Field crop: maize
Growth stage: 2
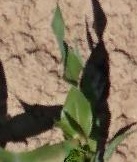
Species: maize